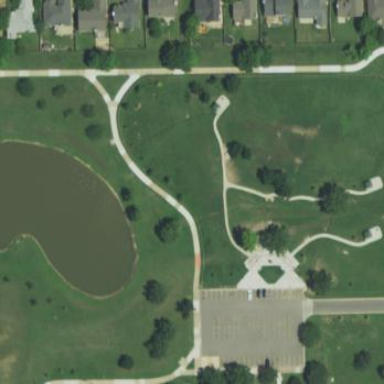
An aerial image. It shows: Dog park for leisure land.